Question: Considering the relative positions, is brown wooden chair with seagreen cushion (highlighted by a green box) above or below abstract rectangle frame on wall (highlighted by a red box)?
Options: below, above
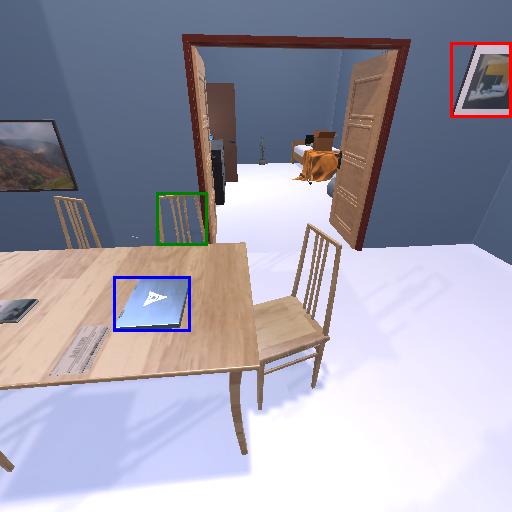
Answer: below